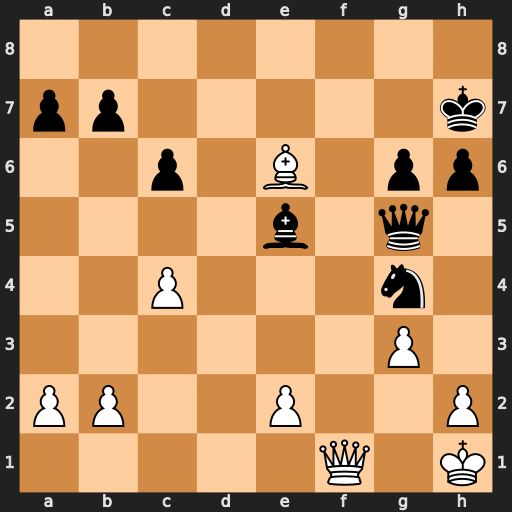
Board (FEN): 8/pp5k/2p1B1pp/4b1q1/2P3n1/6P1/PP2P2P/5Q1K
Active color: w
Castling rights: -
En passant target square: -
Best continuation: Qf7+ Bg7 Qg8#